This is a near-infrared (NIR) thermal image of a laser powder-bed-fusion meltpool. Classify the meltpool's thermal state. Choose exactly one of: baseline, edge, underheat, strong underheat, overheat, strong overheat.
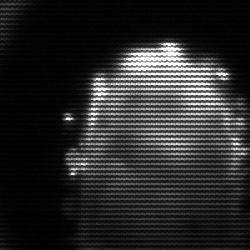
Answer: baseline